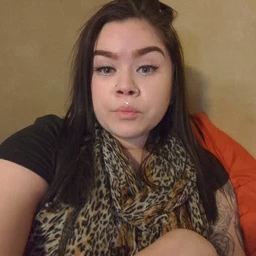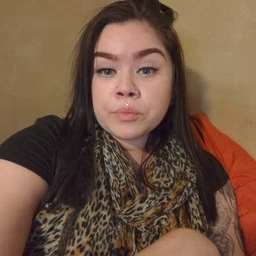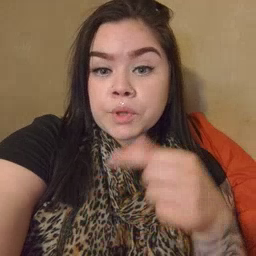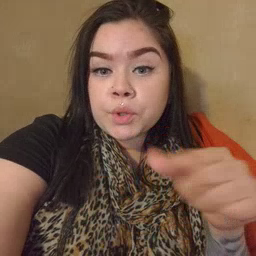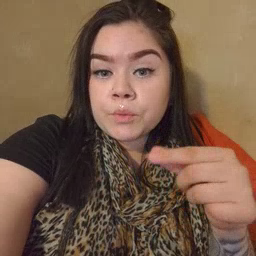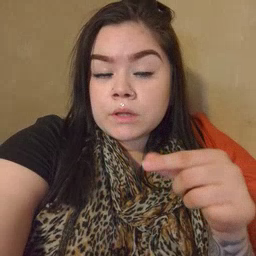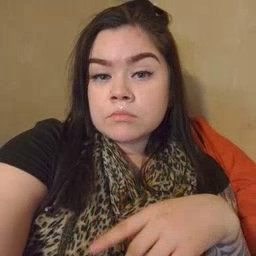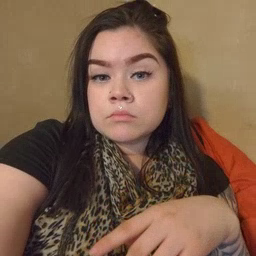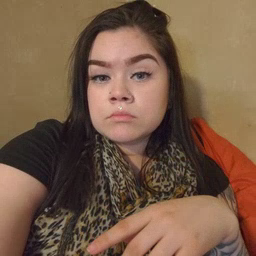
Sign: green